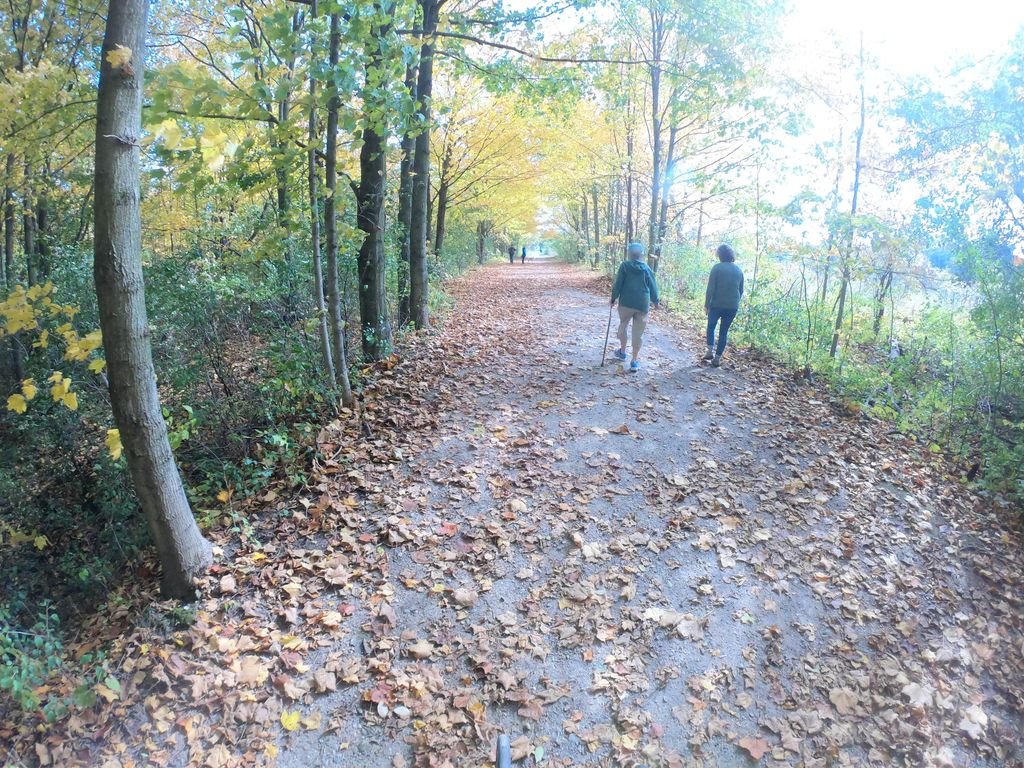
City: kitchener-waterloo